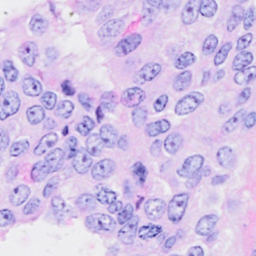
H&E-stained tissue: Breast